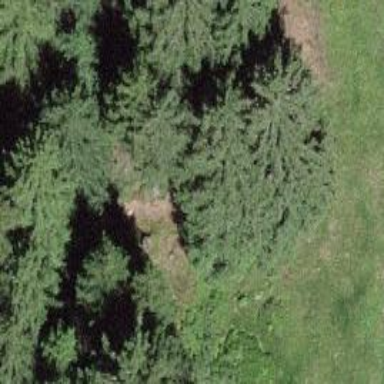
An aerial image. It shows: Forest area.